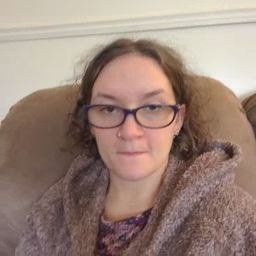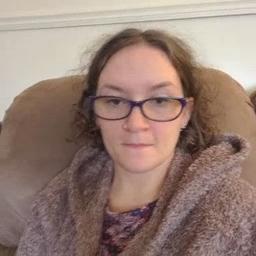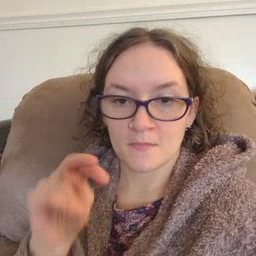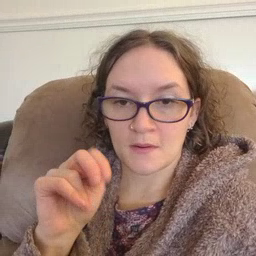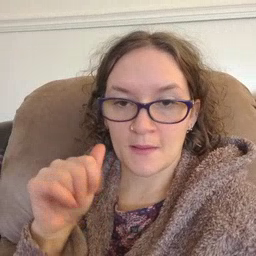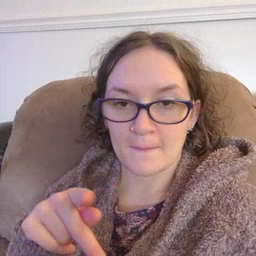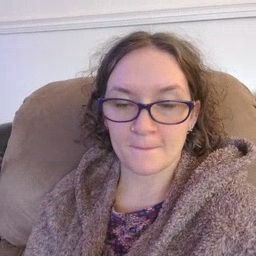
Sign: nap